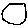
Label: circle